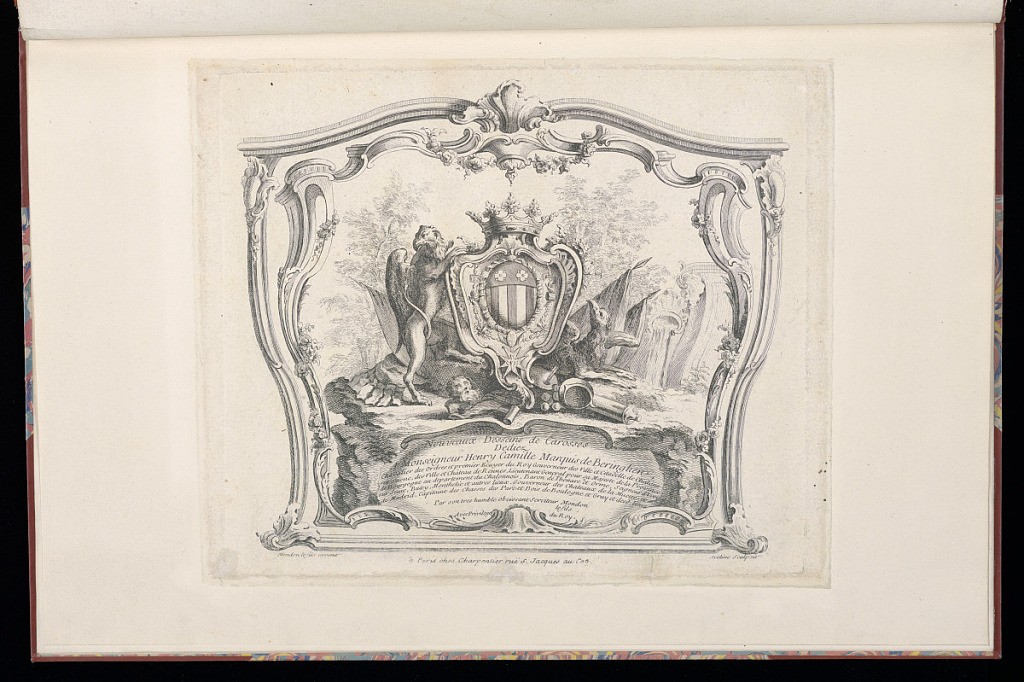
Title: Title Page
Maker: Jean Mondon, French, fl. 1736 – 1745
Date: ca. 1740
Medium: Etching and engraving on laid paper
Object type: Print
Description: Title page for a series of carriage designs. The title and dedication are lettered in the lower center framed by a cartouche within a larger for the back of a carriage featuring the coat of arms of the dedicatee within a landscape surrounded by spears with flags, griffins, a bust, paint palette and brushes, with a fountain in the background. The frame is decorated with rococo motifs and ornament, c-scrolls, shells, cartouches, festoons of flowers, scrolling leaves, and fluting. The plate is signed.